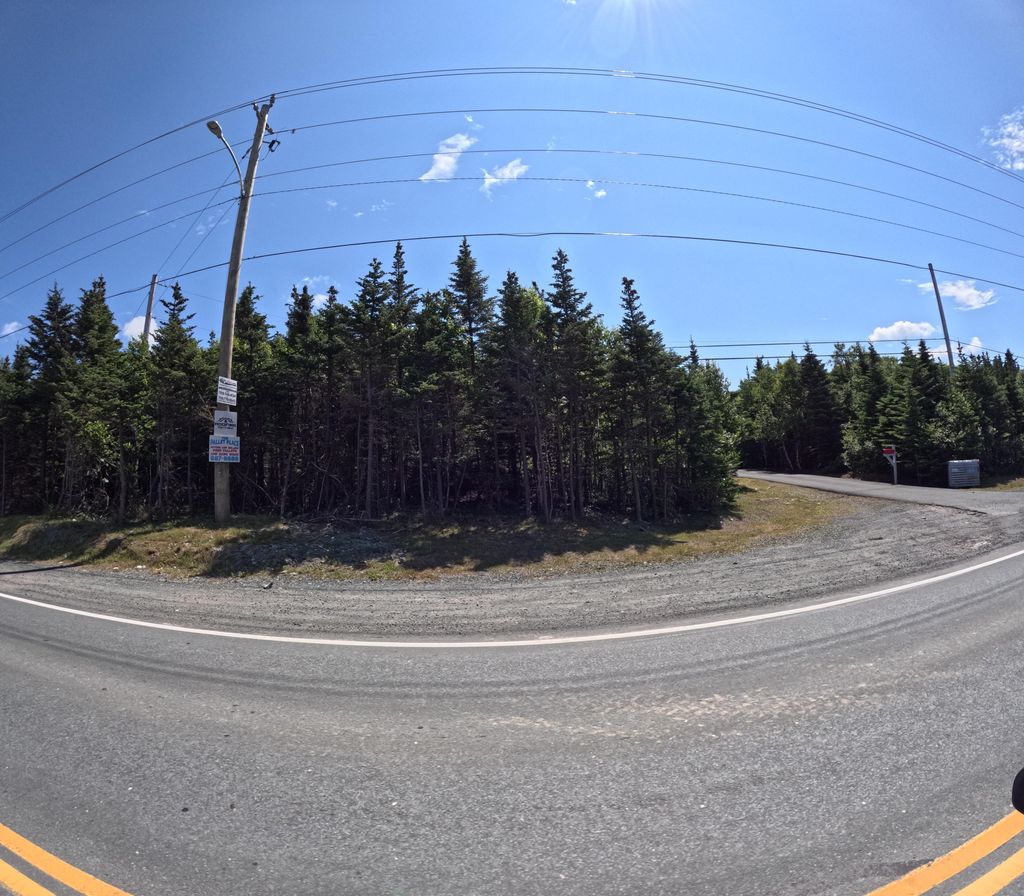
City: st_johns